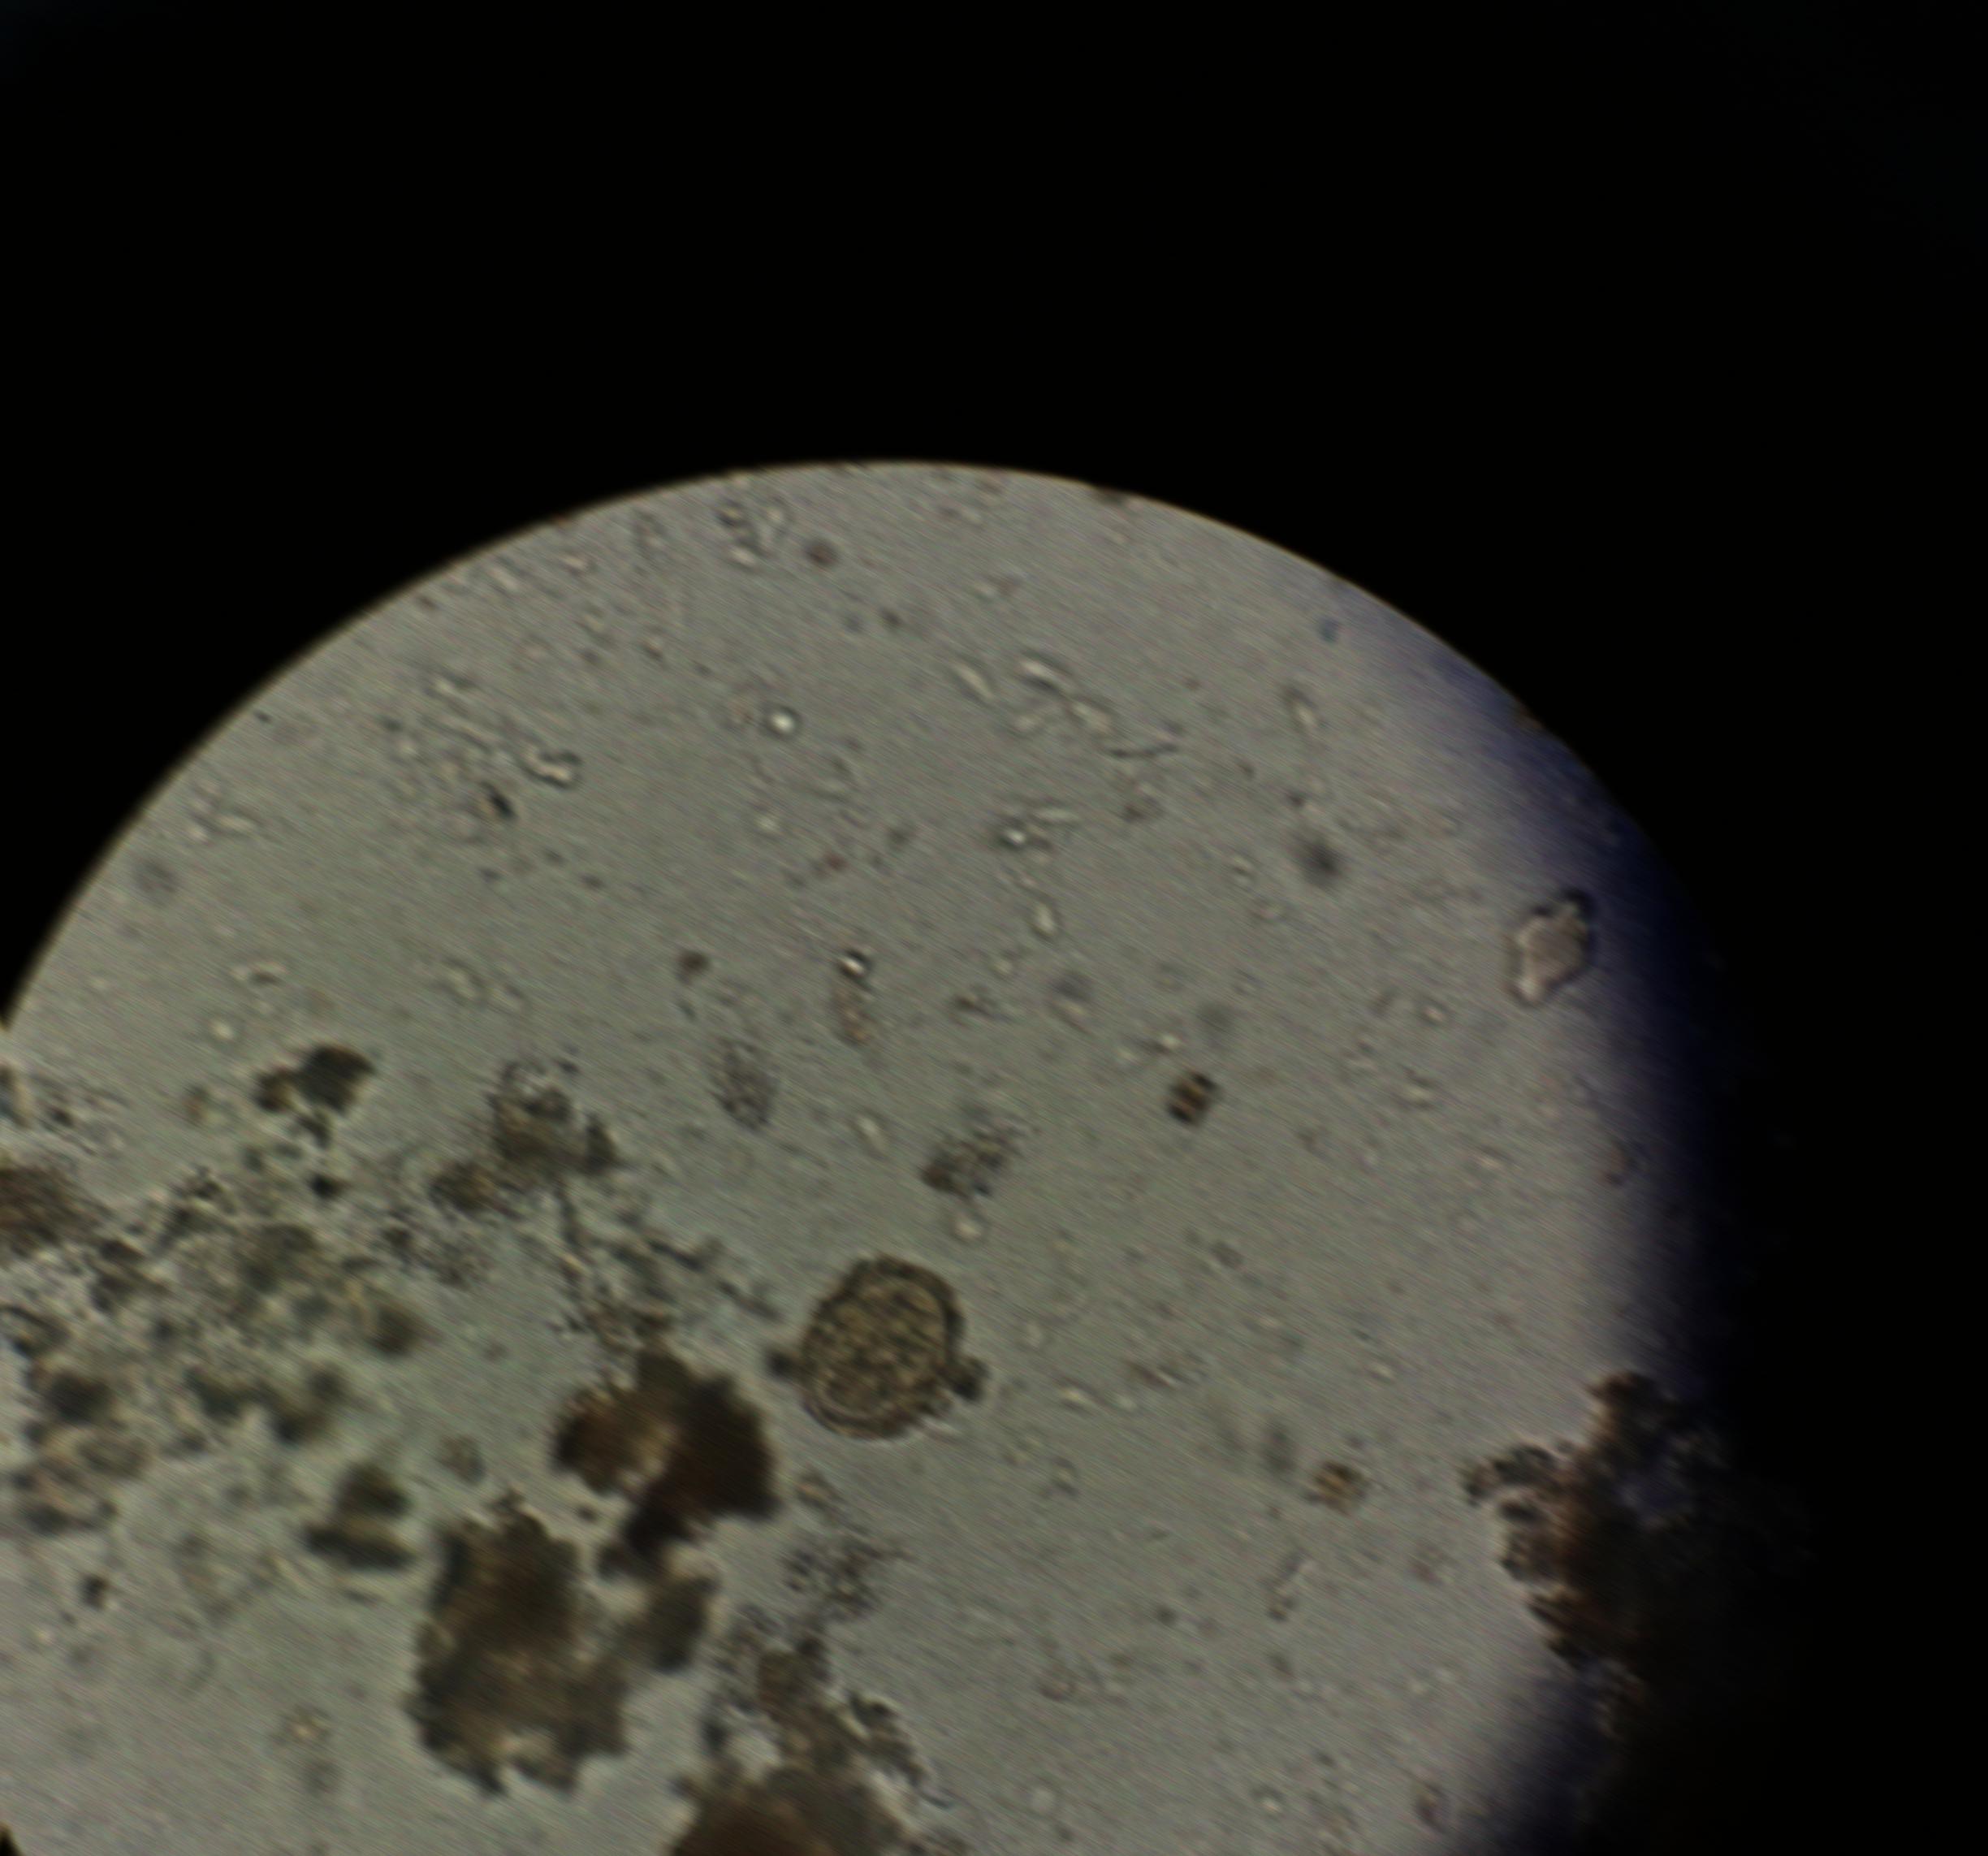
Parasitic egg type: Ascaris lumbricoides